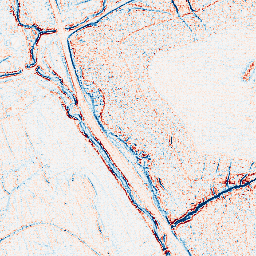
Category: classical
Decomposition family: uniform
Decomposition parameters: size: 3
Upsampling method: linear_exact
Upsampling parameters: scale: 8
Upsampling scale: 8